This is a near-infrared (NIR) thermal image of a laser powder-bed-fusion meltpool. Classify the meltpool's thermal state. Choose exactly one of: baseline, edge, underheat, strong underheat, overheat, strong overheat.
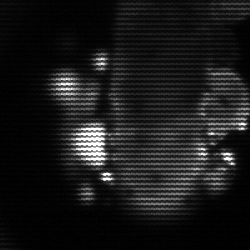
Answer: strong underheat